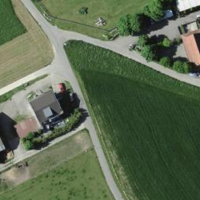
EUNIS habitat code: 52
Species observed at this site:
Juglans regia